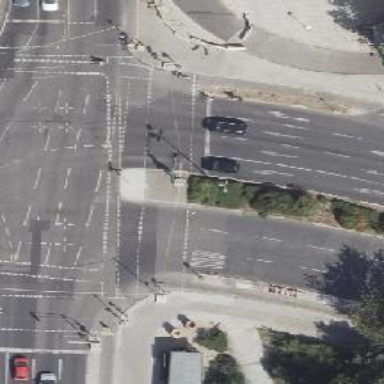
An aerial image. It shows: Footway with asphalt surface and pedestrian signals at crossing with island.